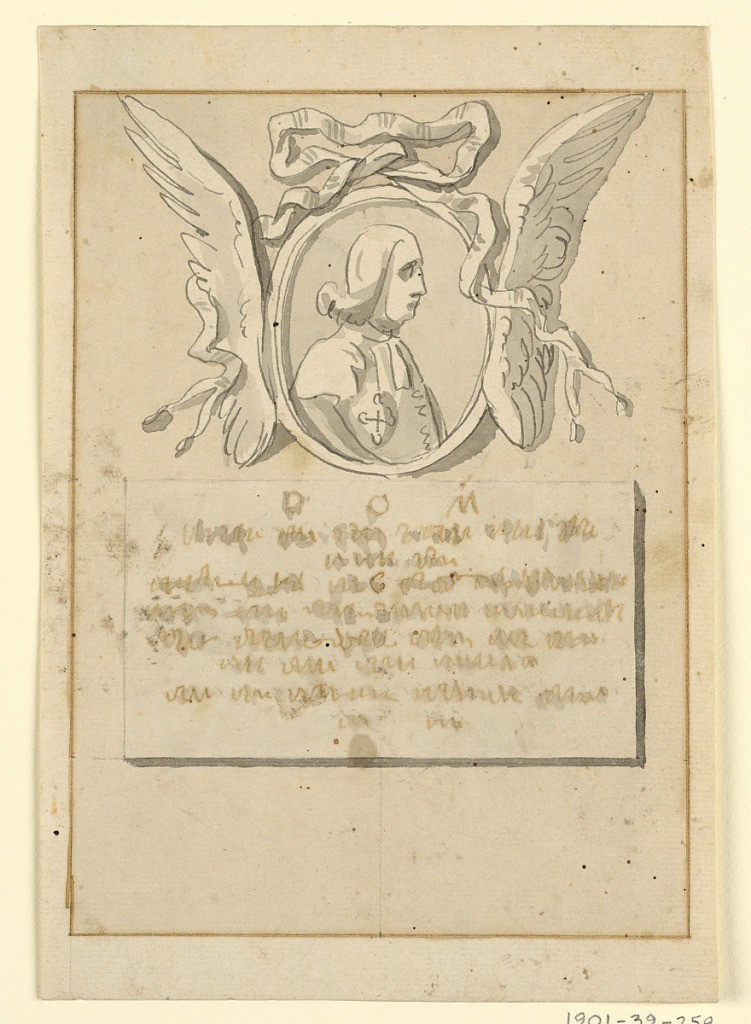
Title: Design of a Sepulcher Monument for a Prelate
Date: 1780–1800
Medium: Black crayon, brush and ink on paper
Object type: Drawing
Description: Bust portrait of a man wearing an order within an ovoid frame with wings and bowknot. Below, an inscription beginning with DOM.